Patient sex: M
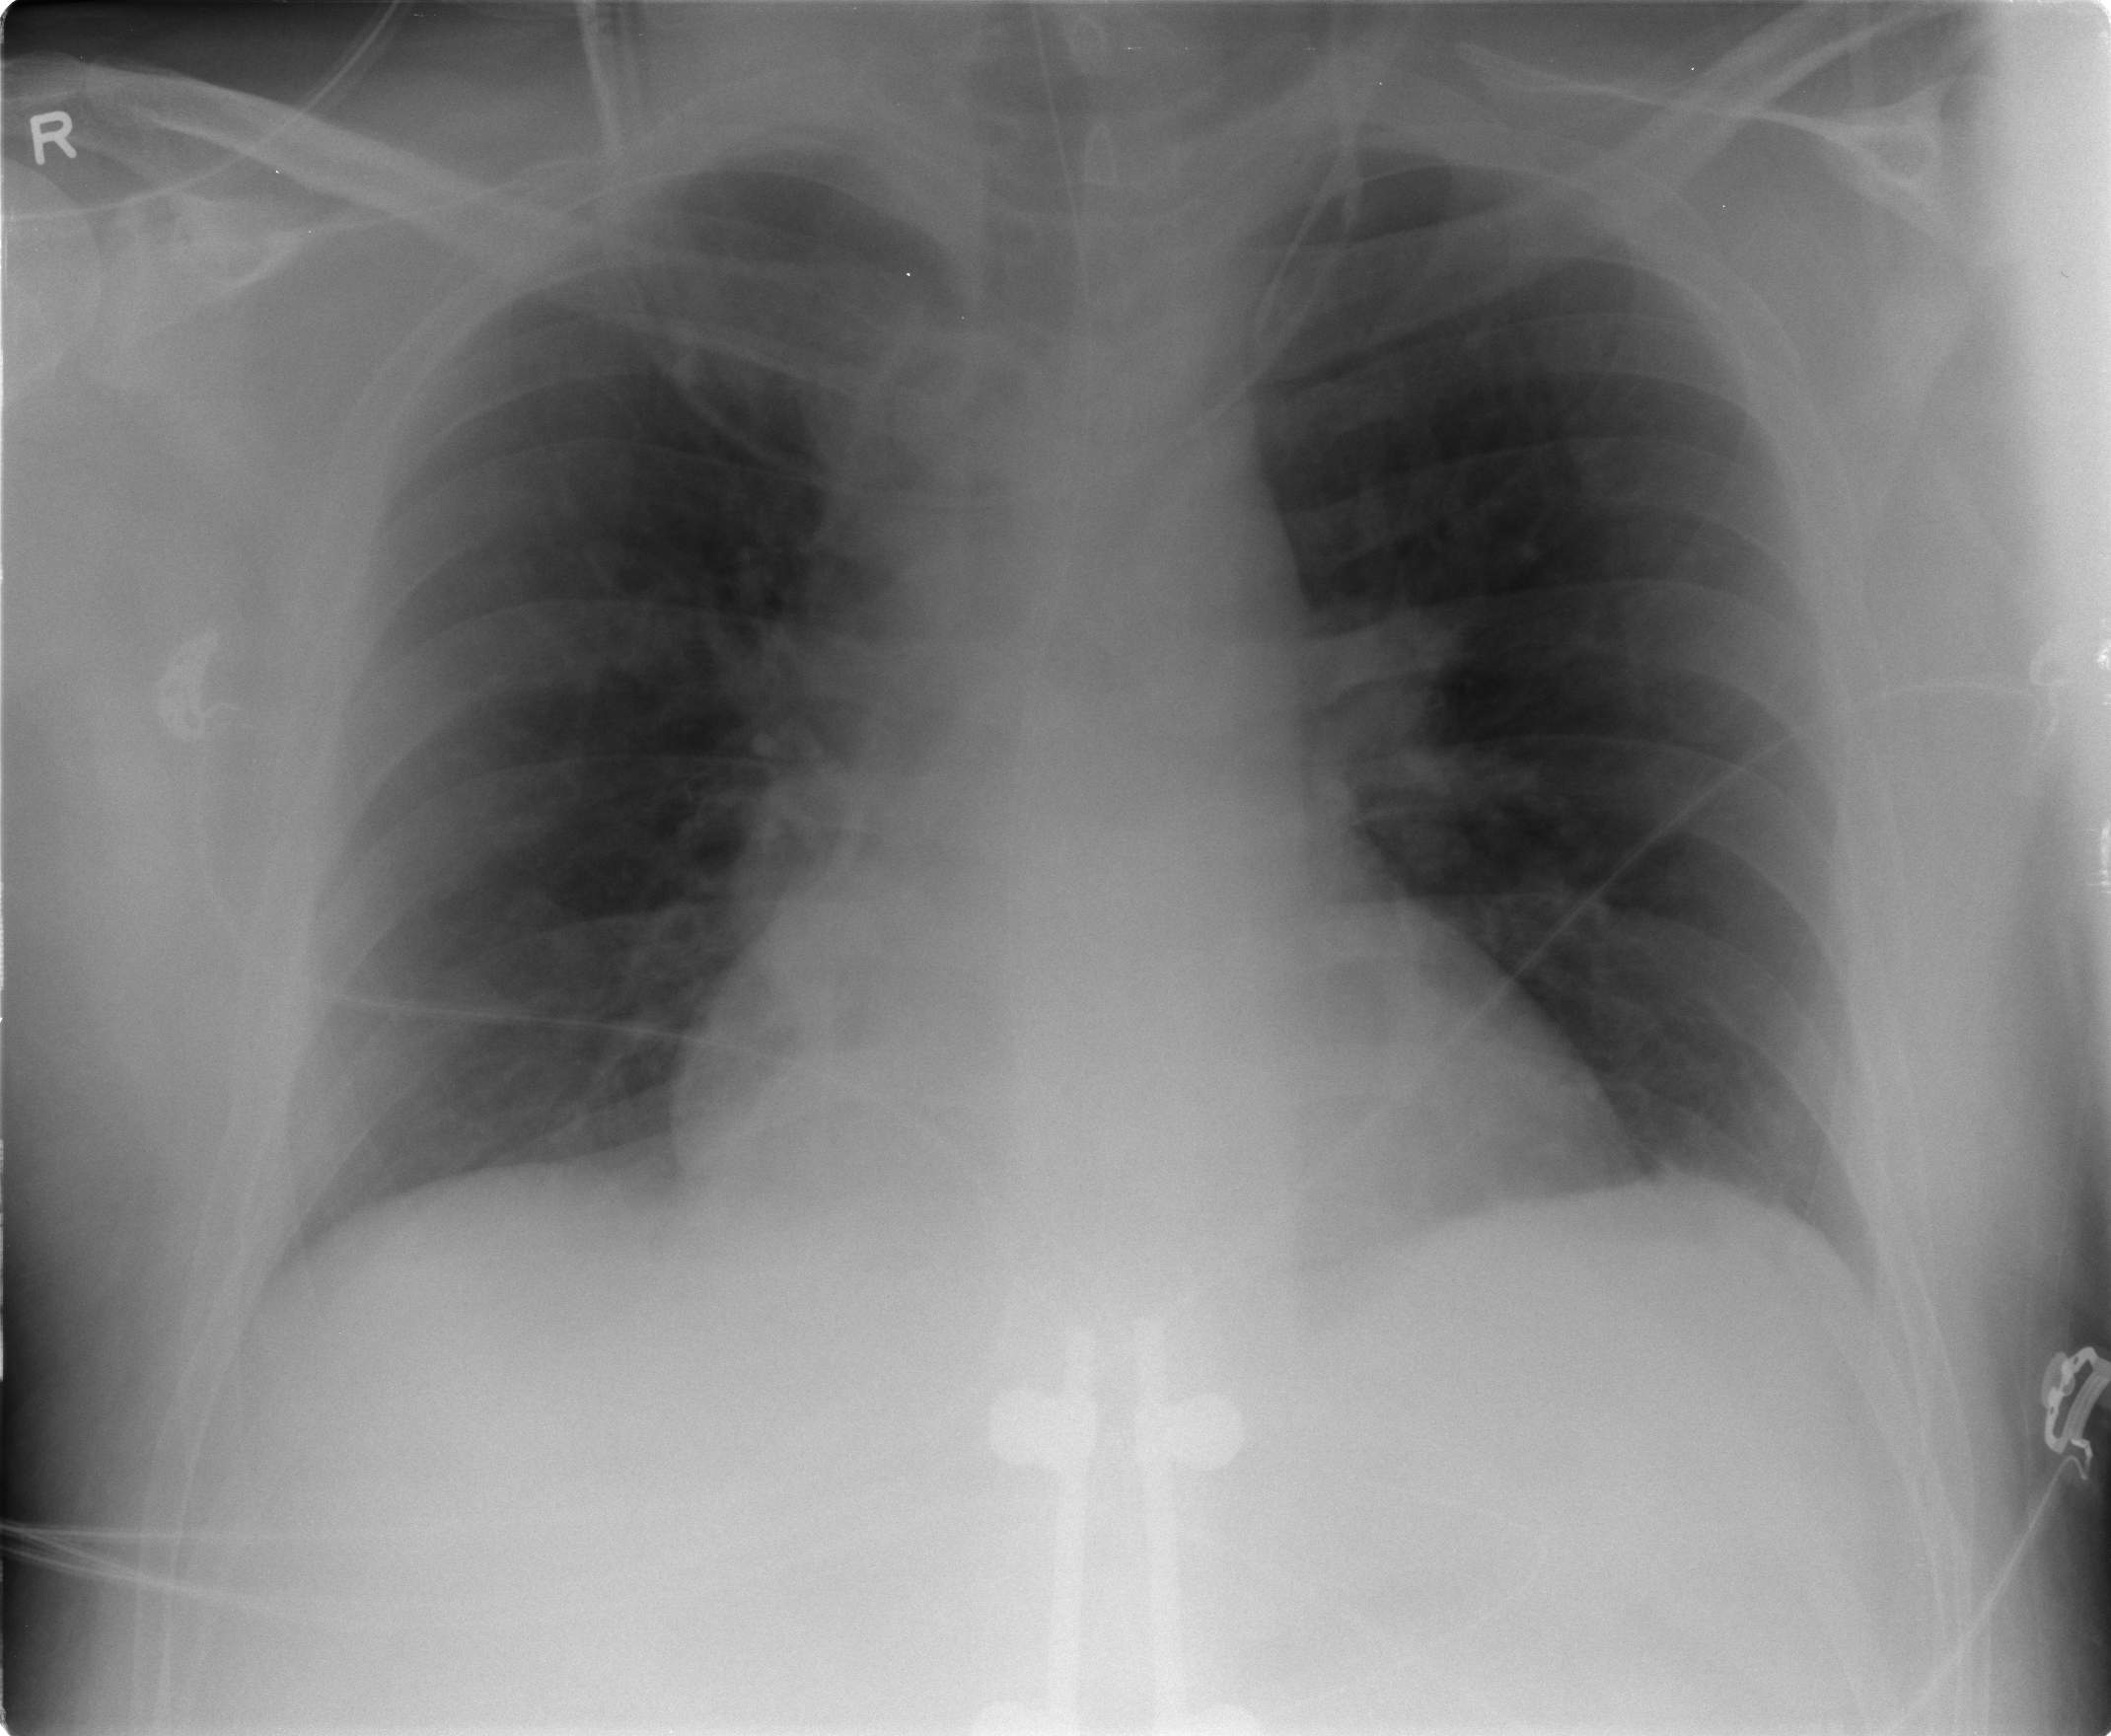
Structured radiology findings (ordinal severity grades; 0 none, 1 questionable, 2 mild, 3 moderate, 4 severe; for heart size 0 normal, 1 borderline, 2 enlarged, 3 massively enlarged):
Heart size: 0
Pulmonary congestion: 2
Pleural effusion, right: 0
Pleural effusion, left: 0
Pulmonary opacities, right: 0
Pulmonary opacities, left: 0
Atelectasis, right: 0
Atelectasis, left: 0